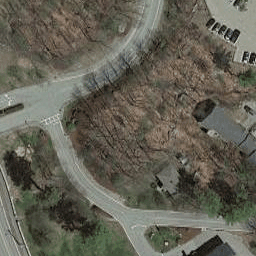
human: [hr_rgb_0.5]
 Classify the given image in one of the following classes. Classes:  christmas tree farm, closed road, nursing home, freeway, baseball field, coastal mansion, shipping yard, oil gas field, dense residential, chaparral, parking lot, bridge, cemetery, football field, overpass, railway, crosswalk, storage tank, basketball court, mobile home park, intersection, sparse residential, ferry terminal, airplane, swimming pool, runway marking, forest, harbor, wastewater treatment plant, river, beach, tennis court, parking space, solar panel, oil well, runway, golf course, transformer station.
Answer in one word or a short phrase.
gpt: nursing home